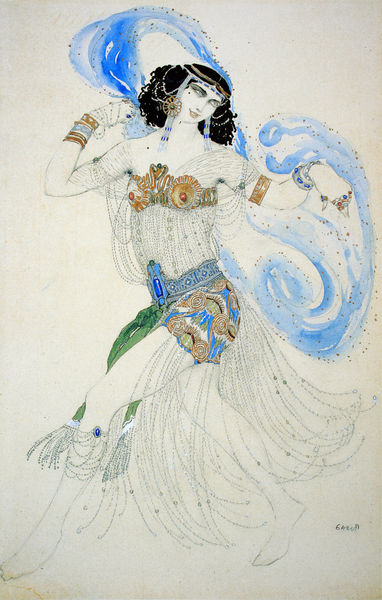
Titel: Kostümentwurf für Ida Bernstein im "Tanz von sieben Schleier" im Ballett "Salomé"
Künstler: Léon Bakst
Standort: Moskau
Institution: Tretjakov Galerie
Schlagwörter: blau, fuß, nackt, weiß, aquarell, grün, mädchen, bewegung, braun, brust, bunt, busen, elegant, frau, grau, haar, kleid, ohrring, schmuck, schwarz, skizze, zeichnung, dame, gürtel, schal, schleier, tuch, rock, schleife, tanz, hose, jung, arm, federn, kleidung, signatur, schlank, fransen, gewand, gold, haare, kostüm, schnüre, stoff, tücher, ohrringe, bühne, tanzen, tänzerin, locken, perlen, schulter, schön, zart, beine, schwung, lächeln, brüste, füße, papier, ballett, tüll, haarband, erotik, knie, ring, kurven, barfuss, tusche, antike, ringe, orient, orientalisch, schweben, traum, ketten, schritt, entwurf, arabisch, armband, armreif, armreifen, bauchtanz, schleiertanz, islam, fragil, farbskizze, luftig, orientalin, stirnreif, lienien, fingerringe, tanzschritt, aquqrell, otfrau, perlenrock, bustiert, täänzerin, schlieer